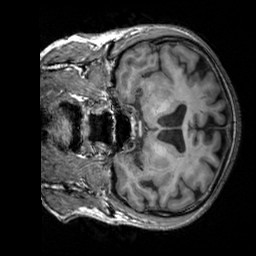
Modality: T1w
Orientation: coronal
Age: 75
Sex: male
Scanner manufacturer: siemens
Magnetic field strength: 3 T
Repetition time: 2.3 s
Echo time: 0.00303 s